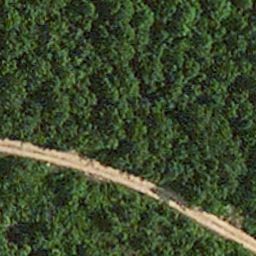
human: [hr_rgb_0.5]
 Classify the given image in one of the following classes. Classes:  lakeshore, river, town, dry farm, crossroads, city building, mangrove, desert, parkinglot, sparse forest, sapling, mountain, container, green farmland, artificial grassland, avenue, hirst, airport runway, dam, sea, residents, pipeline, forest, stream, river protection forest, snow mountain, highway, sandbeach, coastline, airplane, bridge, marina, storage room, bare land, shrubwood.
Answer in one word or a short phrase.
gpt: avenue